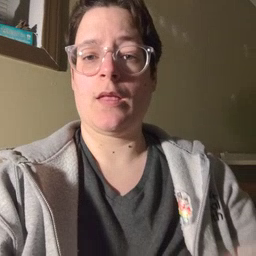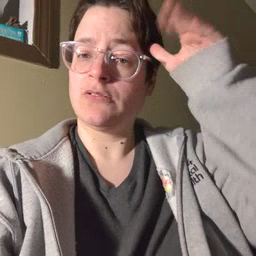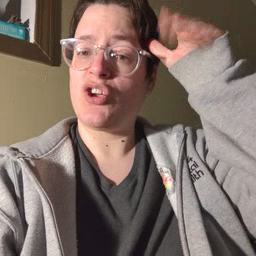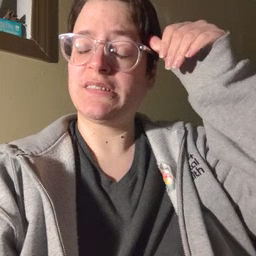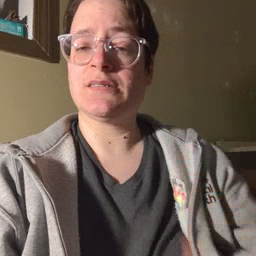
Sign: donkey